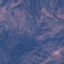
Land use / land cover class: HerbaceousVegetation